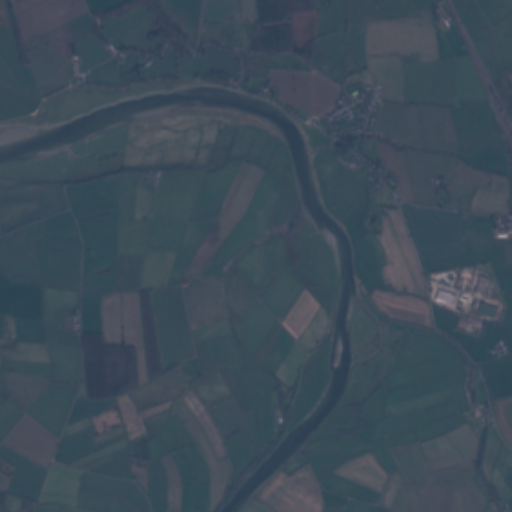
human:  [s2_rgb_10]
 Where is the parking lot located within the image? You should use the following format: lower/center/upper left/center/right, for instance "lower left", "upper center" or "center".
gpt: The parking lot is located in the upper right of the image.
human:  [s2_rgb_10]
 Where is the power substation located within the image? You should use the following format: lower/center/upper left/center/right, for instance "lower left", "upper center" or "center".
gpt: The power substation is located in the upper right of the image.
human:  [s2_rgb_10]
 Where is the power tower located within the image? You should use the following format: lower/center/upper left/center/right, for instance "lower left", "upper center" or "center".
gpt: The power tower is located in the right of the image.
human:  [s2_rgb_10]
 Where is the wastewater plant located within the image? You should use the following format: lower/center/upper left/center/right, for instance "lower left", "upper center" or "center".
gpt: The wastewater plant is located in the center right of the image.
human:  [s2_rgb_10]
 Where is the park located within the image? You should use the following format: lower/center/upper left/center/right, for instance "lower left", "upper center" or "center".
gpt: There is no park in the image.